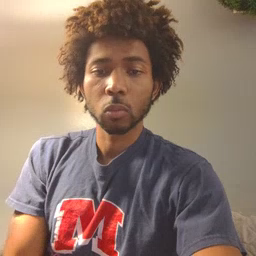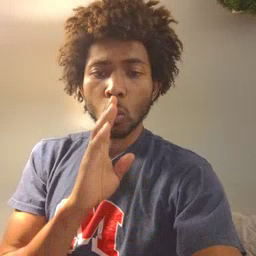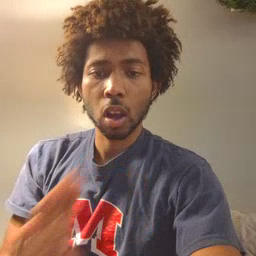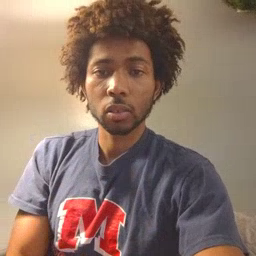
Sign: quiet